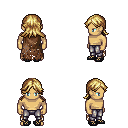
a pixel art fantasy rpg character, male body template, human, tanned skin, brown tattered cape, metal pants, blonde loose hair, ghillies, four views (front, back, left, right), 2x2 character sprite sheet, small pixel art, hard edges, no anti-aliasing